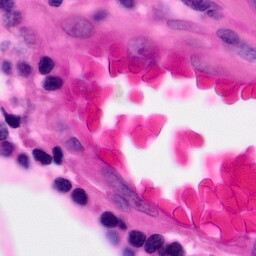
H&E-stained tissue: Pancreatic